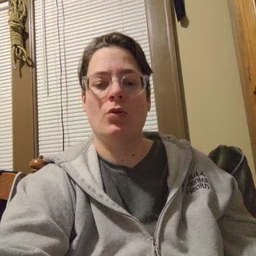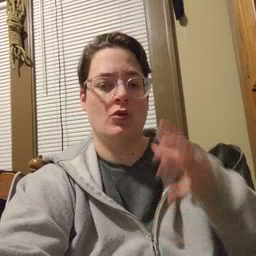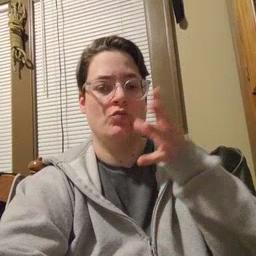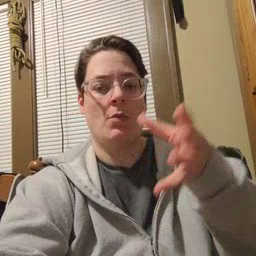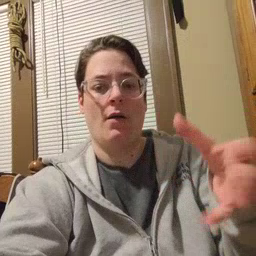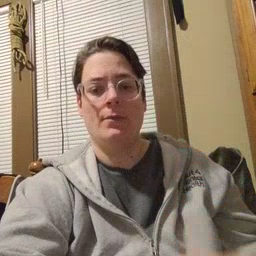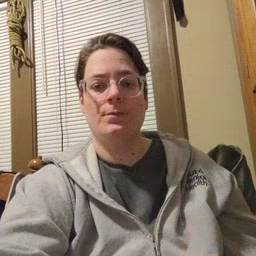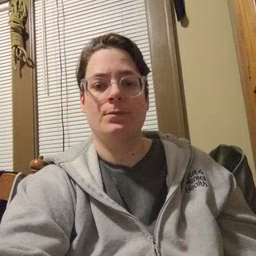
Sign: grandma